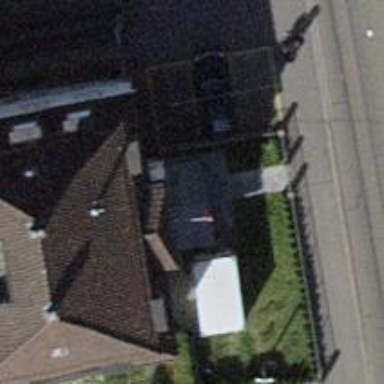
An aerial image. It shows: Surveillance system is in place.